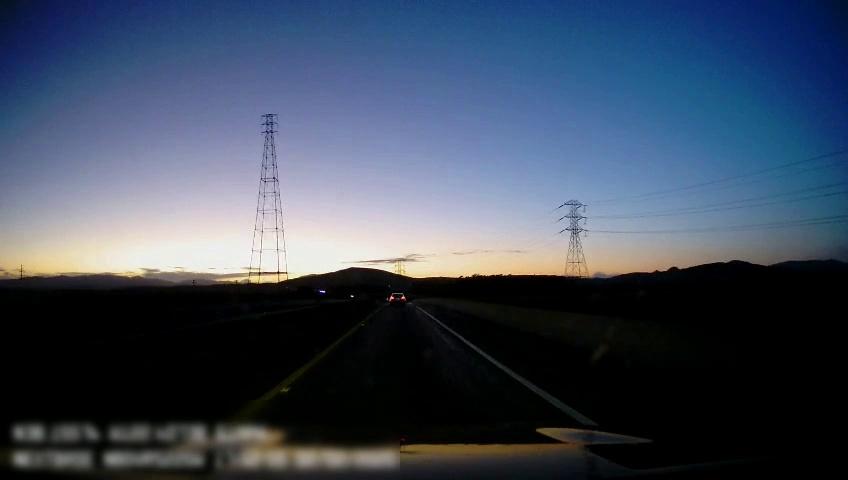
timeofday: Dusk/Dawn/Twilight
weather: Sunny
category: Drivable Space
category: Vehicles | Car
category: Lanes | Current Lane
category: Lanes | Current Lane